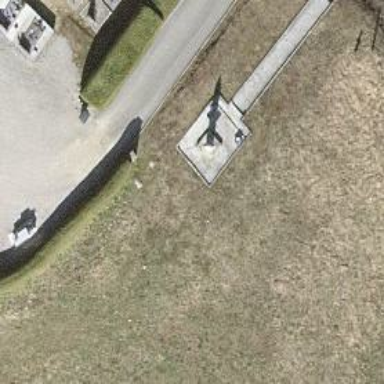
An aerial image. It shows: Memorial site with historic significance.